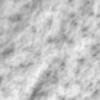
Label: no_change